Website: walmart
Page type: payment
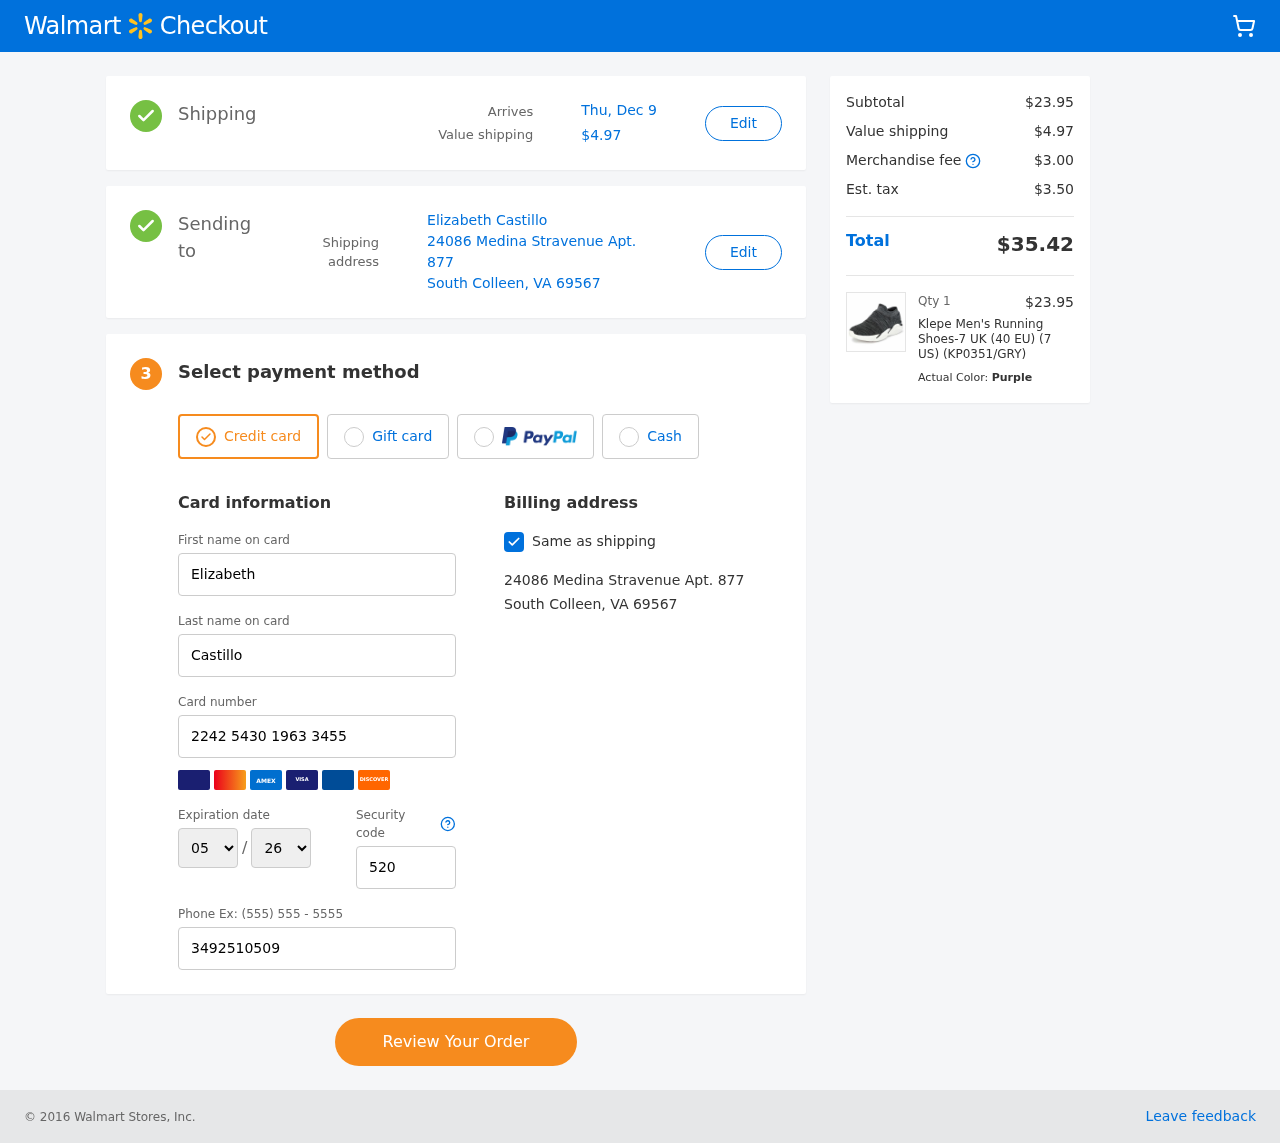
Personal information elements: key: PII_CARD_EXPIRY_MONTH
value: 05
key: PII_CARD_EXPIRY_YEAR
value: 26
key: PII_CITY_STATE_ZIP
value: South Colleen, VA 69567
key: PII_FULLNAME
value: Elizabeth Castillo
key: PII_STREET
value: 24086 Medina Stravenue Apt. 877
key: PII_FIRSTNAME
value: Elizabeth
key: PII_LASTNAME
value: Castillo
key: PII_CARD_NUMBER
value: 2242 5430 1963 3455
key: PII_CARD_CVV
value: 520
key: PII_PHONE
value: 3492510509
Product elements: key: PRODUCT1_NAME
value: Klepe Men's Running Shoes-7 UK (40 EU) (7 US) (KP0351/GRY)
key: PRODUCT1_PRICE
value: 23.95
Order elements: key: ORDER_DELIVERY_DATE
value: Thu, Dec 9
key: ORDER_SHIPPING_COST
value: $4.97
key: ORDER_SUBTOTAL
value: $23.95
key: ORDER_MERCHANDISE_FEE
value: $3.00
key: ORDER_TAX
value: $3.50
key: ORDER_TOTAL
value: $35.42
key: ORDER_NUM_ITEMS
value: Qty 1